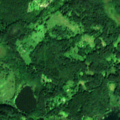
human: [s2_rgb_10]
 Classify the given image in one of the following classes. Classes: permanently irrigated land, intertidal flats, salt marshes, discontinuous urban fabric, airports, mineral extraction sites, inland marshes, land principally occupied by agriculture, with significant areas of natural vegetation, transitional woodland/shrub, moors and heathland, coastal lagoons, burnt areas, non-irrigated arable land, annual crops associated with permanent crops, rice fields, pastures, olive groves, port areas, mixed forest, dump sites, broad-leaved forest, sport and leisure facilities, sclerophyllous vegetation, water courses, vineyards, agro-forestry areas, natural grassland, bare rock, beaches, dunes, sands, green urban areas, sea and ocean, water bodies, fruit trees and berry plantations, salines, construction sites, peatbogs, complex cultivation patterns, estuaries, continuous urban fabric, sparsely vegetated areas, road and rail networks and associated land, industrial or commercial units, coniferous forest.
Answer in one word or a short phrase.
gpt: land principally occupied by agriculture, with significant areas of natural vegetation, broad-leaved forest, coniferous forest, transitional woodland/shrub, water bodies